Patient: sex M, age 44
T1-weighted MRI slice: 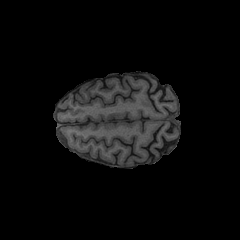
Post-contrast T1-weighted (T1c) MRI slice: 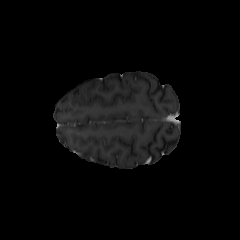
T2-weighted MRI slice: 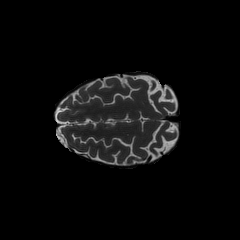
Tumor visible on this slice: no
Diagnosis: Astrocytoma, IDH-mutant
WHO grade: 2